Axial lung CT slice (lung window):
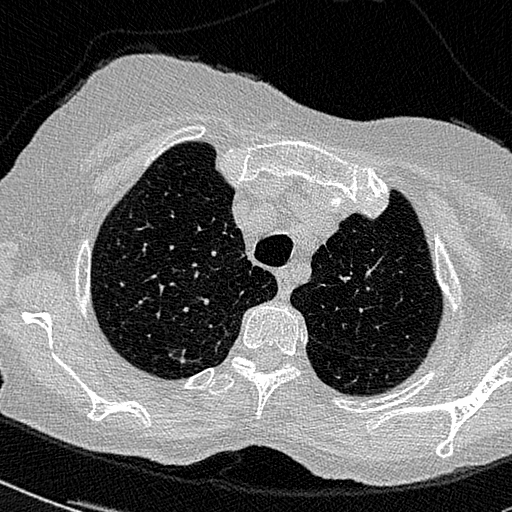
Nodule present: no